Aerial crown-view tile of a tropical tree (Barro Colorado Island, Panama), acquired 20241014:
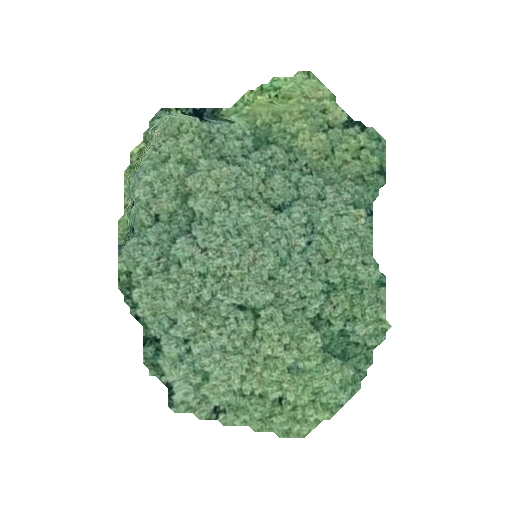
Species: Astronium graveolens
GBIF accepted scientific name: Astronium graveolens
Crown area: 118.609 m²